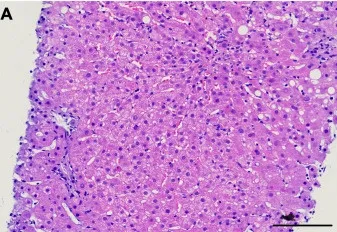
Histological and immunohistochemical staining of live tissue sections of a chronic HE patient obtained at day 56 after admission. (A) Liver tissue sections stained with hematoxylin and eosin showing chronic active hepatitis.
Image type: pathology (h&e)